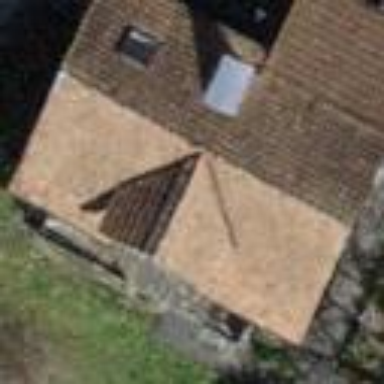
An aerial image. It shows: Building with tiled roof.